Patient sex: M
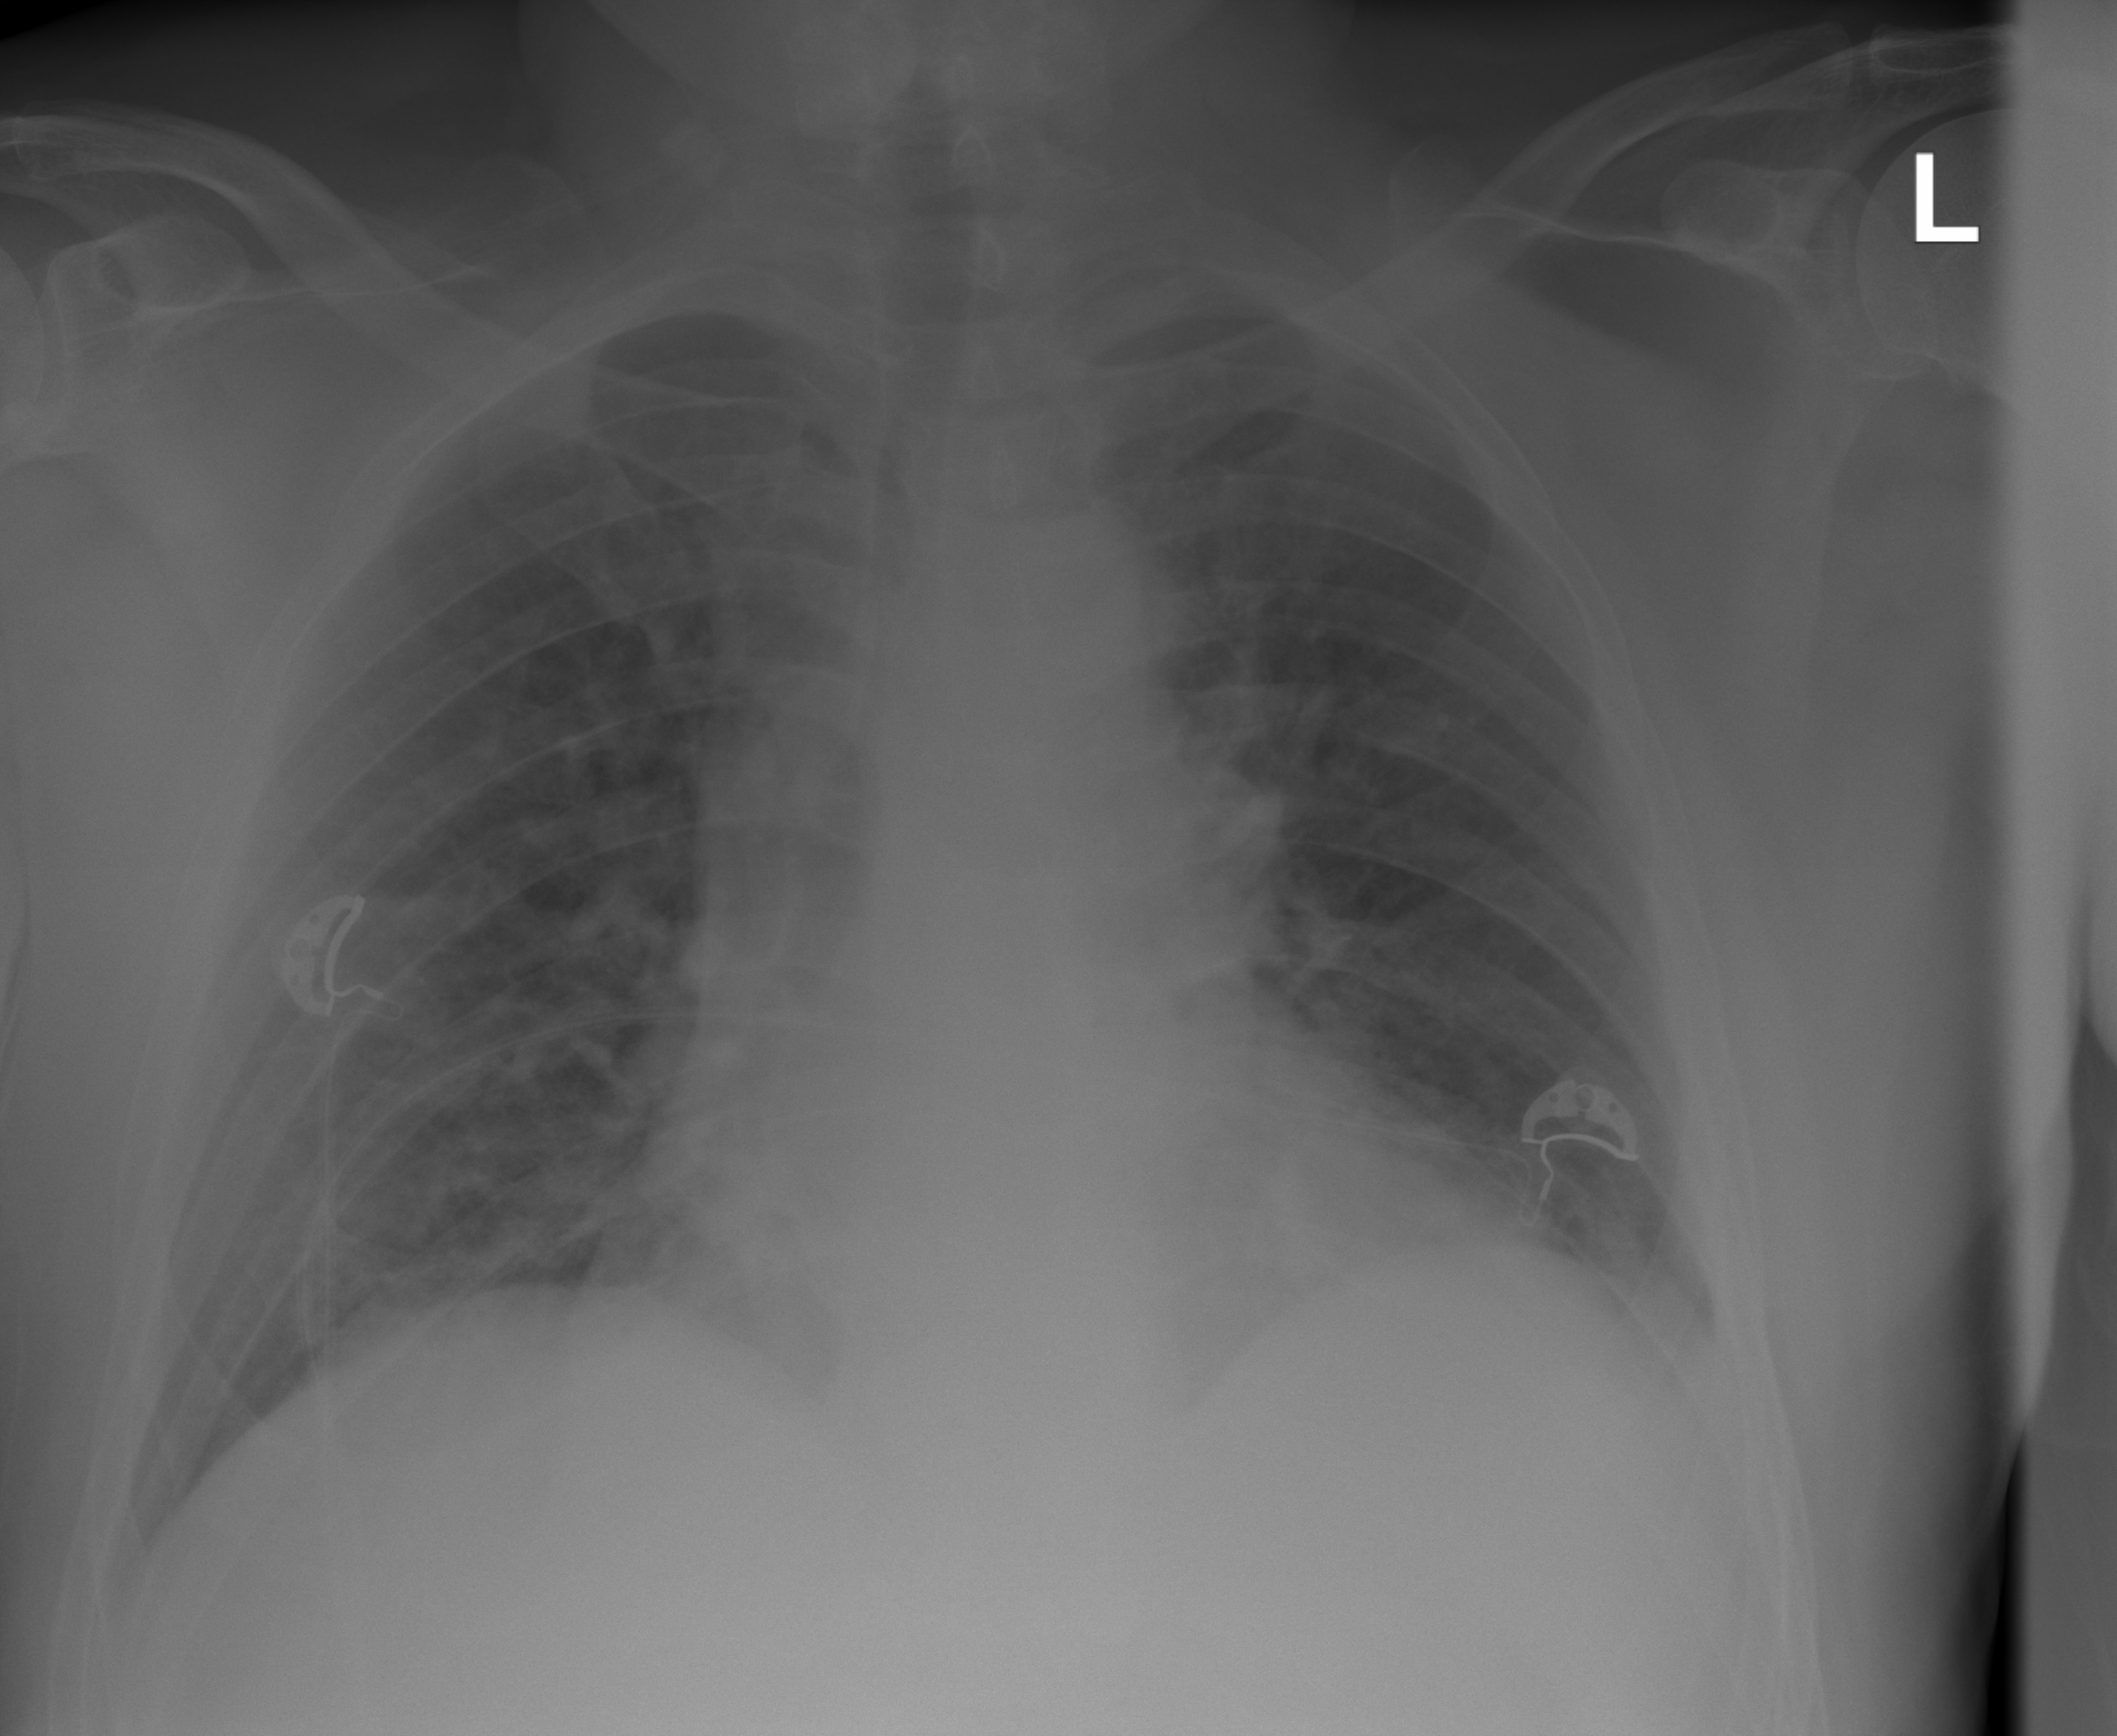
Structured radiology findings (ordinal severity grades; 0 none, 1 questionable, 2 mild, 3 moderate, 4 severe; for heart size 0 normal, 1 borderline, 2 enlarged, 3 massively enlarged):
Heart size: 2
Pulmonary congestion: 2
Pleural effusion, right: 0
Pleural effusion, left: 0
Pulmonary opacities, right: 2
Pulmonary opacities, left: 2
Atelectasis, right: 0
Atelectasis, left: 2